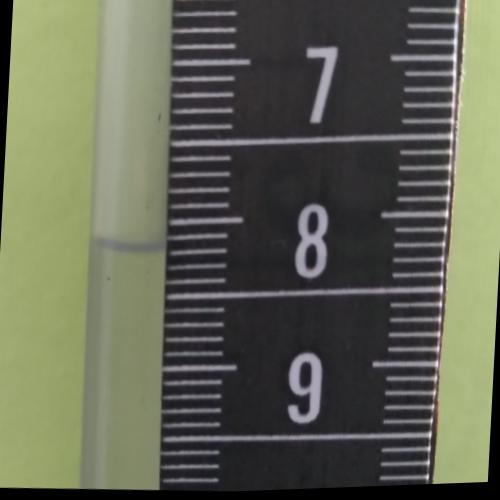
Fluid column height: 8.2 cm